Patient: sex F, age 47
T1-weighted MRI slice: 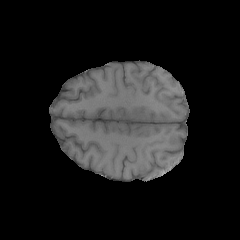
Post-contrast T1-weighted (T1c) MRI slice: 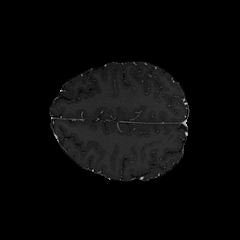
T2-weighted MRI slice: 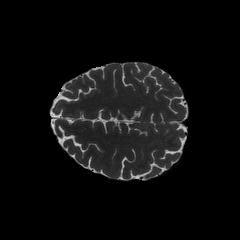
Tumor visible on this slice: no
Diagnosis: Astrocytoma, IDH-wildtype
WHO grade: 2